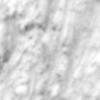
Label: no_change